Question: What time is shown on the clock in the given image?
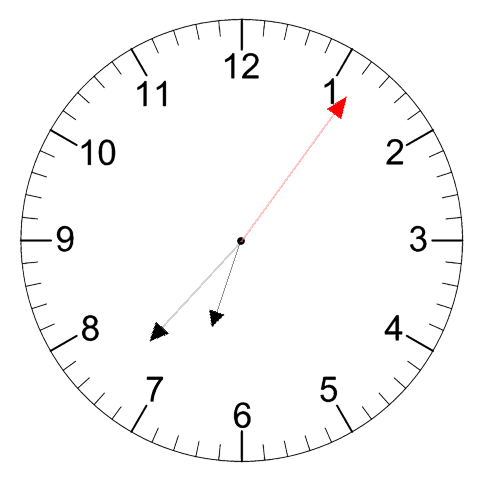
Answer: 06:37:06